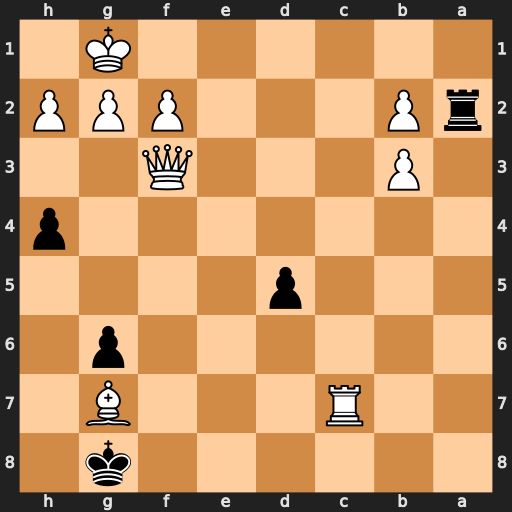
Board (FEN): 6k1/2R3B1/6p1/3p4/7p/1P3Q2/rP3PPP/6K1
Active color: b
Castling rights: -
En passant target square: -
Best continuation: Ra1+ Rc1 Rxc1+ Qd1 Rxd1#